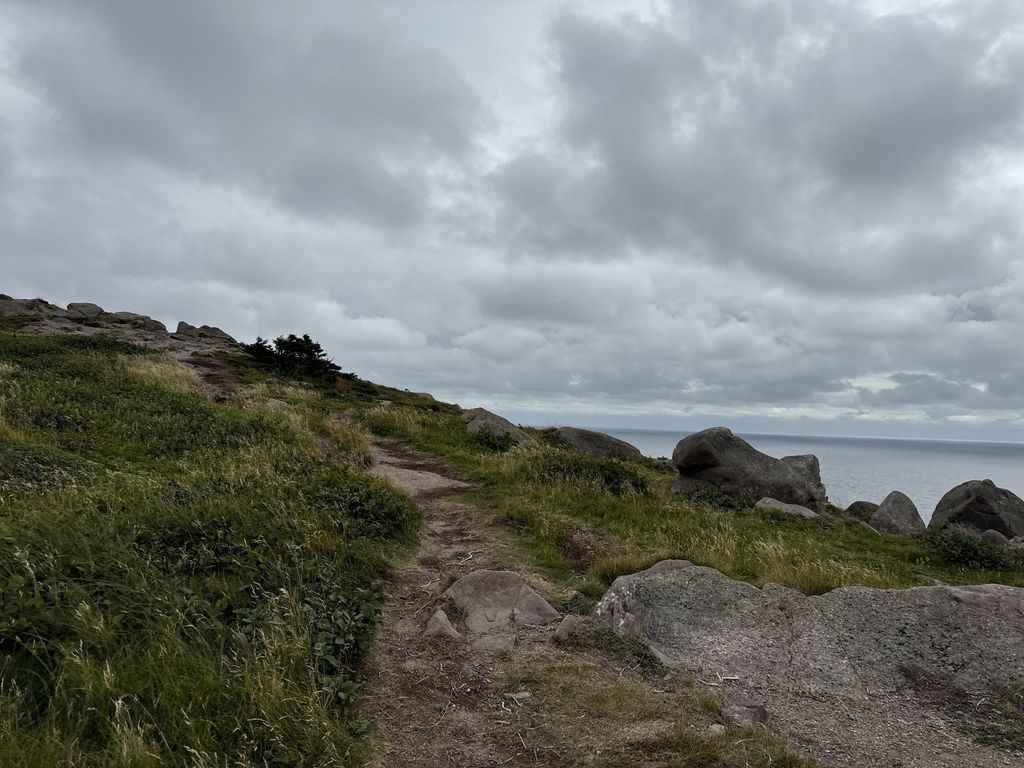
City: st_johns